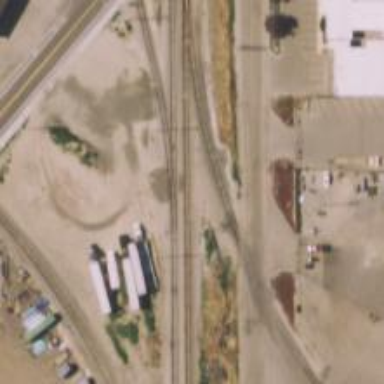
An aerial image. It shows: Railway siding for service.